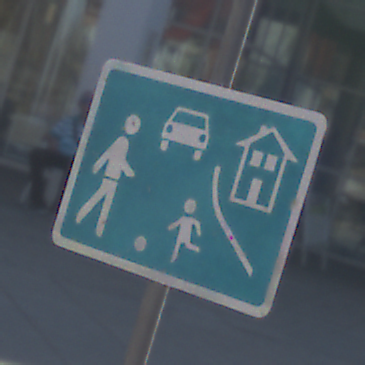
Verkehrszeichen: BeginnVerkehrsberuhigterBereich
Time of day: MorningAfternoon
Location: Outdoor (Urban)
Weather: Clear
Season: NotSpecified
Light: Natural